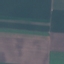
Label: AnnualCrop